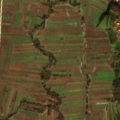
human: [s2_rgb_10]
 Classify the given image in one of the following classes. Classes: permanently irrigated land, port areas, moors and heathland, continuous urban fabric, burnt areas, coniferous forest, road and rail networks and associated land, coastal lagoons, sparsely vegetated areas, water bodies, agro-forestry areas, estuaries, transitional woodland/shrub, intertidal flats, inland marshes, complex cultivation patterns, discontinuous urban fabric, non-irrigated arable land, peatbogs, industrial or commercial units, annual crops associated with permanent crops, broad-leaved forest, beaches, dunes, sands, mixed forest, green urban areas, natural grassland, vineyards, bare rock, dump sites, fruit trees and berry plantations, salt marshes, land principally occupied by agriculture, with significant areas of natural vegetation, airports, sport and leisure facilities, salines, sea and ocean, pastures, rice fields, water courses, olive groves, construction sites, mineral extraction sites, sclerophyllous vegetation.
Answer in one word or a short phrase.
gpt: discontinuous urban fabric, non-irrigated arable land, complex cultivation patterns, transitional woodland/shrub